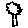
Label: tree